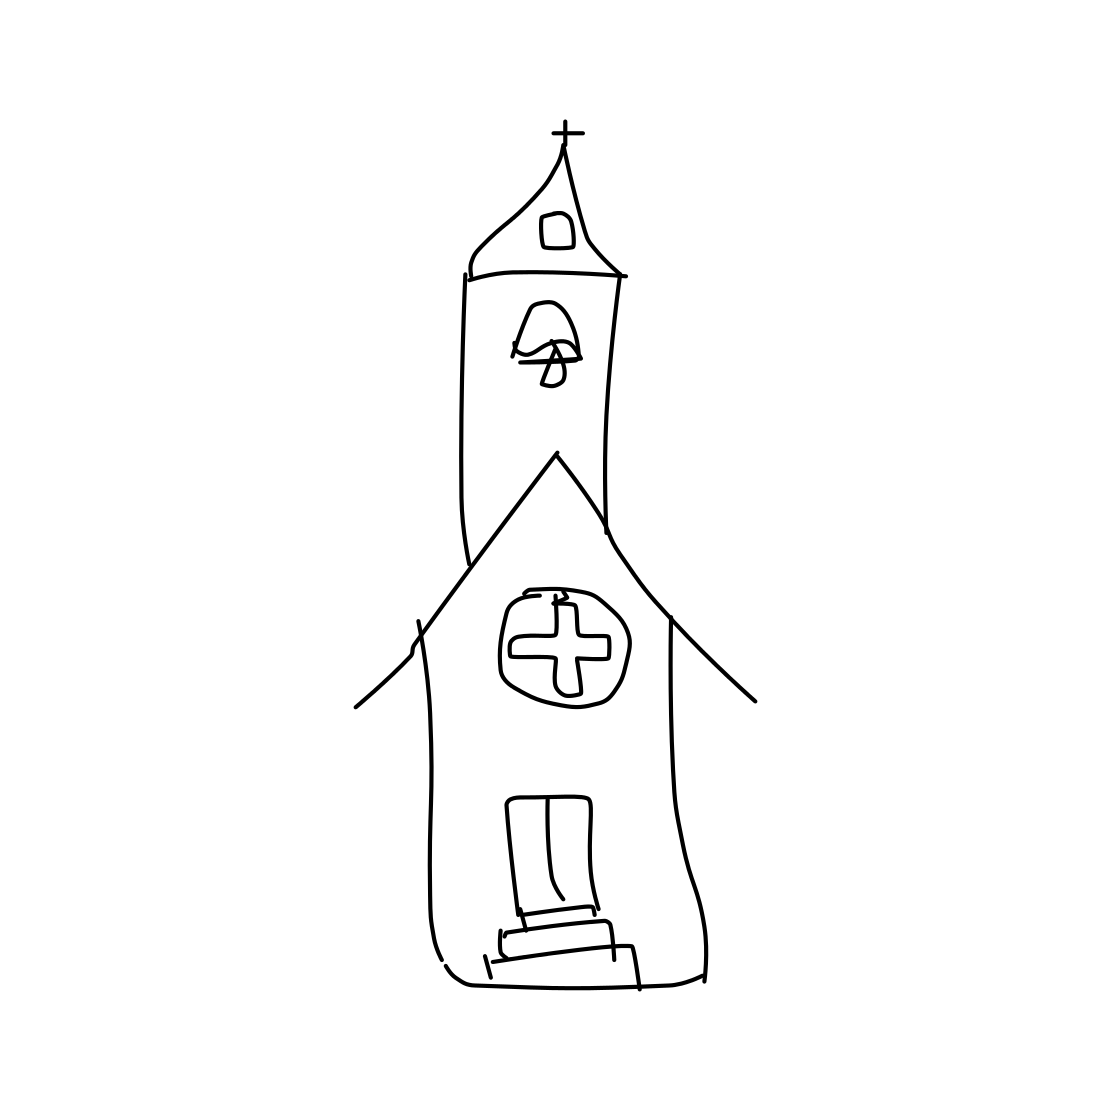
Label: church